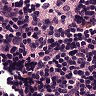
Metastatic tissue present: no